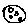
Label: moon